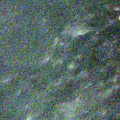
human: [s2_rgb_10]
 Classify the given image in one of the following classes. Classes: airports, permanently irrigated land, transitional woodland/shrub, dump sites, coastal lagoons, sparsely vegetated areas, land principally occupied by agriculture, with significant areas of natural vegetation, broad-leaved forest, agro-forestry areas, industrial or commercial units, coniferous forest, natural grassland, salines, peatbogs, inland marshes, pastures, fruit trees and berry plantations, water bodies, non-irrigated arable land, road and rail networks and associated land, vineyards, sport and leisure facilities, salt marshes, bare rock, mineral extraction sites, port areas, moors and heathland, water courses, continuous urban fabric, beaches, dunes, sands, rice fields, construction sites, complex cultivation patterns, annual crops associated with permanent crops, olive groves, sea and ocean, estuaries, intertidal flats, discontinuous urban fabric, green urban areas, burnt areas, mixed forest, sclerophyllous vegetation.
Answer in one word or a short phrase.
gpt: water bodies